Question: I'm having trouble getting the coordinates of where the player is looking in the world using a Raycaster. It's not picking up on any intersections.
More specifically, I'm trying to get the coordinates of the intersection on the terrain, which is made up of multiple BufferGeometry meshes. Here's the code I'm using taken from the <URL>
'''
var mouseX = ( event.clientX / window.innerWidth ) * 2 - 1;
var mouseY = -( event.clientY / window.innerHeight ) * 2 + 1;
var vector = new THREE.Vector3( mouseX, mouseY, camera.near );
// Convert the [-1, 1] screen coordinate into a world coordinate on the near plane
var projector = new THREE.Projector();
projector.unprojectVector( vector, camera );
var raycaster = new THREE.Raycaster( camera.position, vector.sub( camera.position ).normalize() );
// See if the ray from the camera into the world hits one of our meshes
var intersects = raycaster.intersectObject( groupedMeshes );
lastIntersects = intersects;
if ( intersects.length > 0 ) {
console.log("Intersection!");
}
'''
And an image showing the player's view:
(The red dot explaining that I want to cast a ray from the center of the camera to the terrain)

The mouse/pointer is locked (1st person camera view) so I'm assuming I want to check for an intersection at the center of the screen? The code above doesn't do that so I've been testing without locking the pointer.
If anyone could see why it's not detecting any intersections, I would really appreciate the help. Thanks.
---
Seems I should be using 'raycaster.intersectObjects( groupedMeshes );' not 'raycaster.intersectObject( groupedMeshes );'. My bad.
So my only question now is how do I shoot the ray from the player's (first person) view to the terrain. Thanks!
'''
var vector = new THREE.Vector3( 0, 0, 0.5 );
var projector = new THREE.Projector();
projector.unprojectVector( vector, camera );
var raycaster = new THREE.Raycaster( camera.position, vector.sub( camera.position ).normalize() );
var intersects = raycaster.intersectObjects( groupedMeshes );
lastIntersects = intersects;
if ( intersects.length > 0 ) {
console.log(intersects);
}
'''
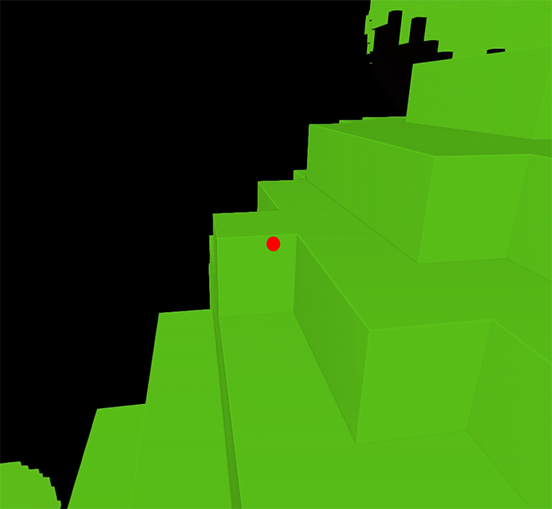
Answer: Worked it out from looking at <URL> script.
I'm now using this, which allows me to shoot a ray from the location of the camera in the direction player/camera is facing:
'''
var raycaster = new THREE.Raycaster();
var direction = new THREE.Vector3( 0, 0, -1 );
var rotation = new THREE.Euler( 0, 0, 0, "YXZ" );
function shootRay() {
rotation.set( pitchObject.rotation.x, yawObject.rotation.y, 0 );
raycaster.ray.direction.copy( direction ).applyEuler( rotation );
raycaster.ray.origin.copy( yawObject.position );
var intersections = raycaster.intersectObjects( groupedMeshes );
if ( intersections.length > 0 ) {
console.log(intersections[0].point);
}
}
'''